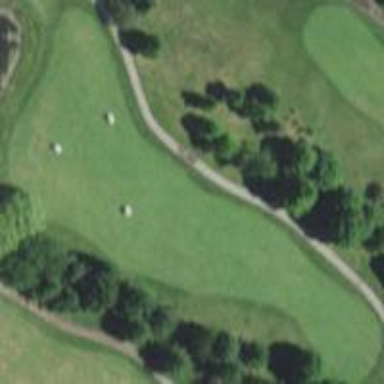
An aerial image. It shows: Golf fairway surrounded by grass.